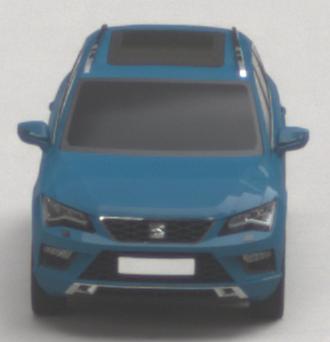
Make: SEAT
Model: Ateca 1.0 TSI Ecomotive
Detailed model: Ateca (5FP)
Model produced from: 2016/08
Model produced until: 2018/08
Doors: 5
Color: blue
Road condition: dry road
Daytime: midday
Contrast: low contrast